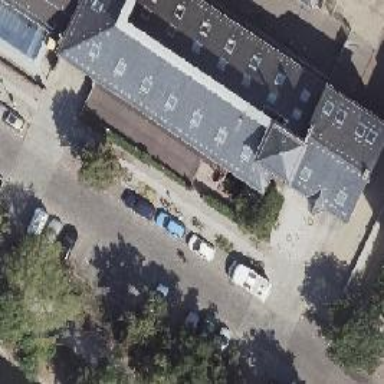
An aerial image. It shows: Bicycle parking located on the sidewalk.